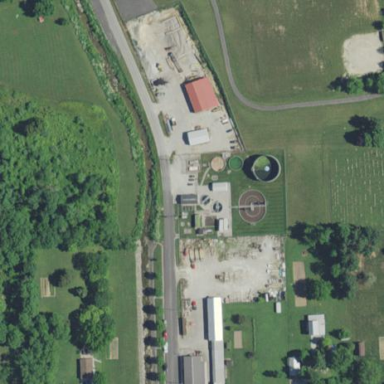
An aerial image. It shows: Wastewater plant.